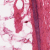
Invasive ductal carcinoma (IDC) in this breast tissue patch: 0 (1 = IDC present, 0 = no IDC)